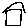
Label: house